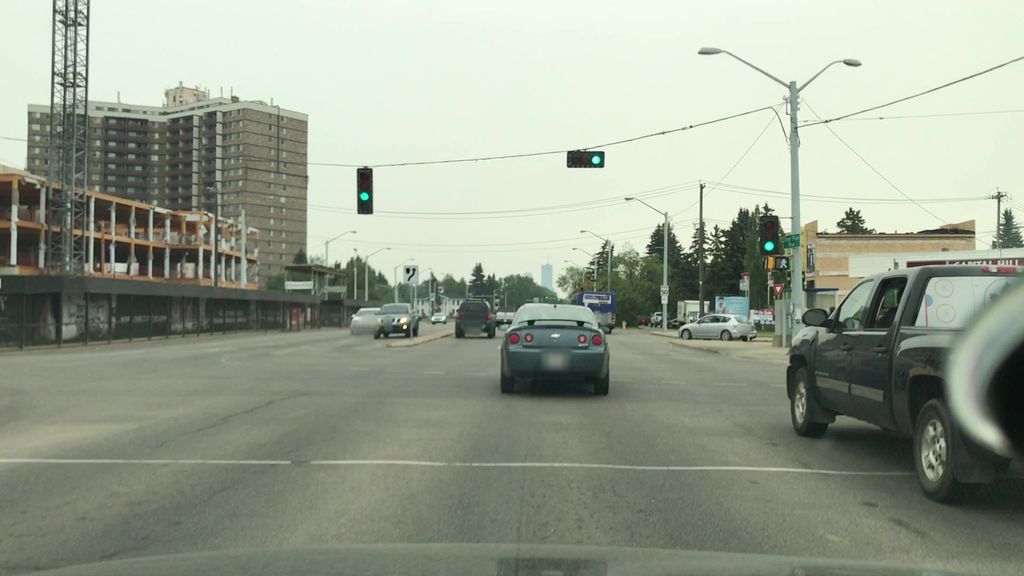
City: edmonton